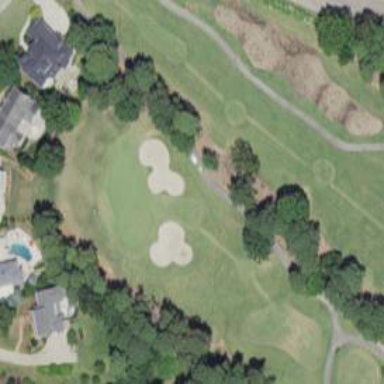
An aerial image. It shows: Path for both roads and golfers.